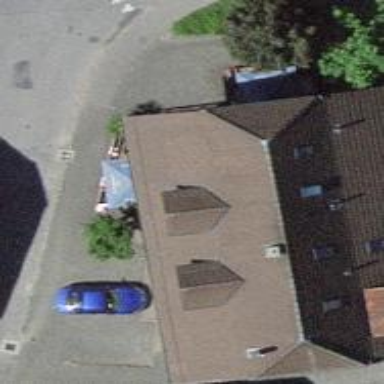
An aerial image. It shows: Restaurant.